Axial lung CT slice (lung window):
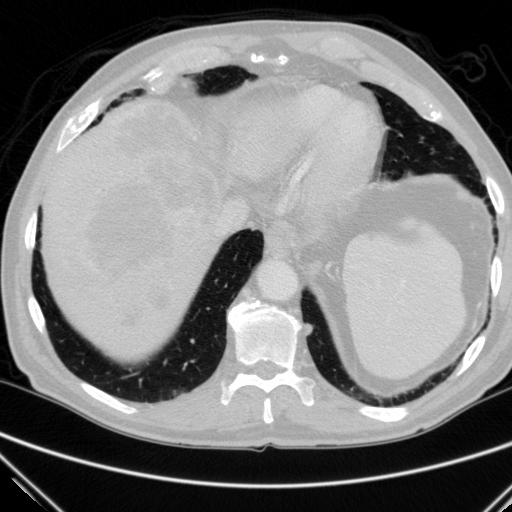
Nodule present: yes
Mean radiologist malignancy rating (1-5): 3.25